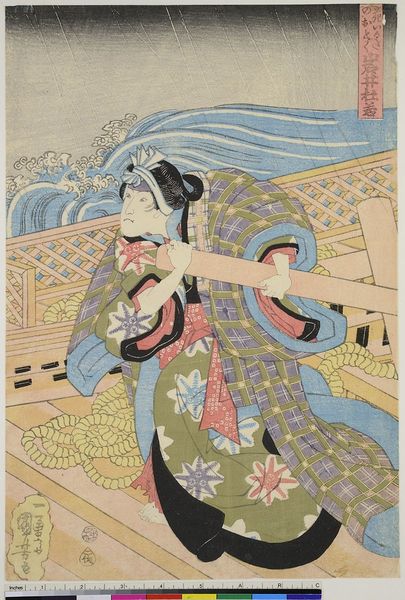
Titel: Der Schauspieler Iwai Tojaku als Hanaikada no O-toku
Künstler: Utagawa Kuniyoshi
Standort: Hamburg
Institution: Museum für Kunst und Gewerbe Hamburg
Schlagwörter: meer, umhang, wasser, aquarell, see, bunt, frau, kleid, zeichnung, boot, ruder, holzschnitt, schiff, welle, kutter, sturm, tau, rudern, regen, seil, druckgraphik, druckgrafik, asiatisch, kunst, chinesisch, china, seefahrt, zeit, schauspieler, farbholzschnitt, schauspielerin, but, reeling, kimono, asiatica, kabuki, edo, reproduktionen, druckerzeugnisse